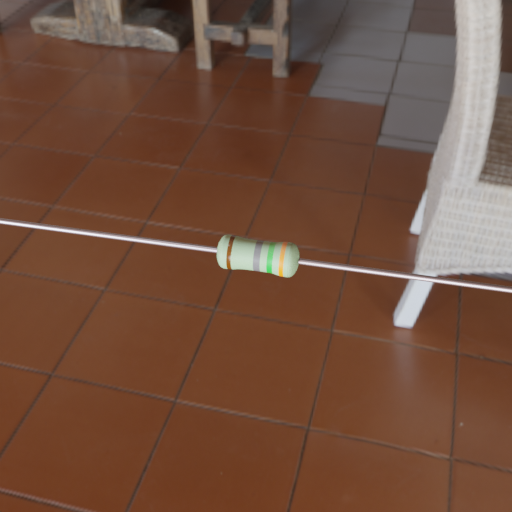
Resistor colour bands (in order): brown, gray, green, orange